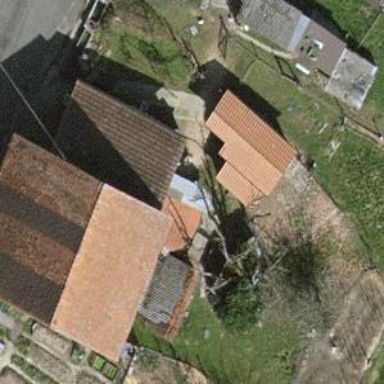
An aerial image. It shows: Simple and straightforward house.